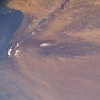
Label: land